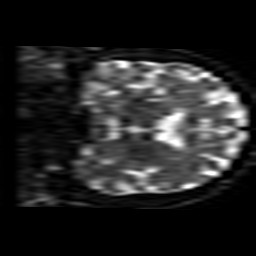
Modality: ADC
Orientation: coronal
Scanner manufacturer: ge
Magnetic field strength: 1.5 T
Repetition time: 8 s
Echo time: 0.0968 s